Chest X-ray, PA view. Patient: 62 years old, sex M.
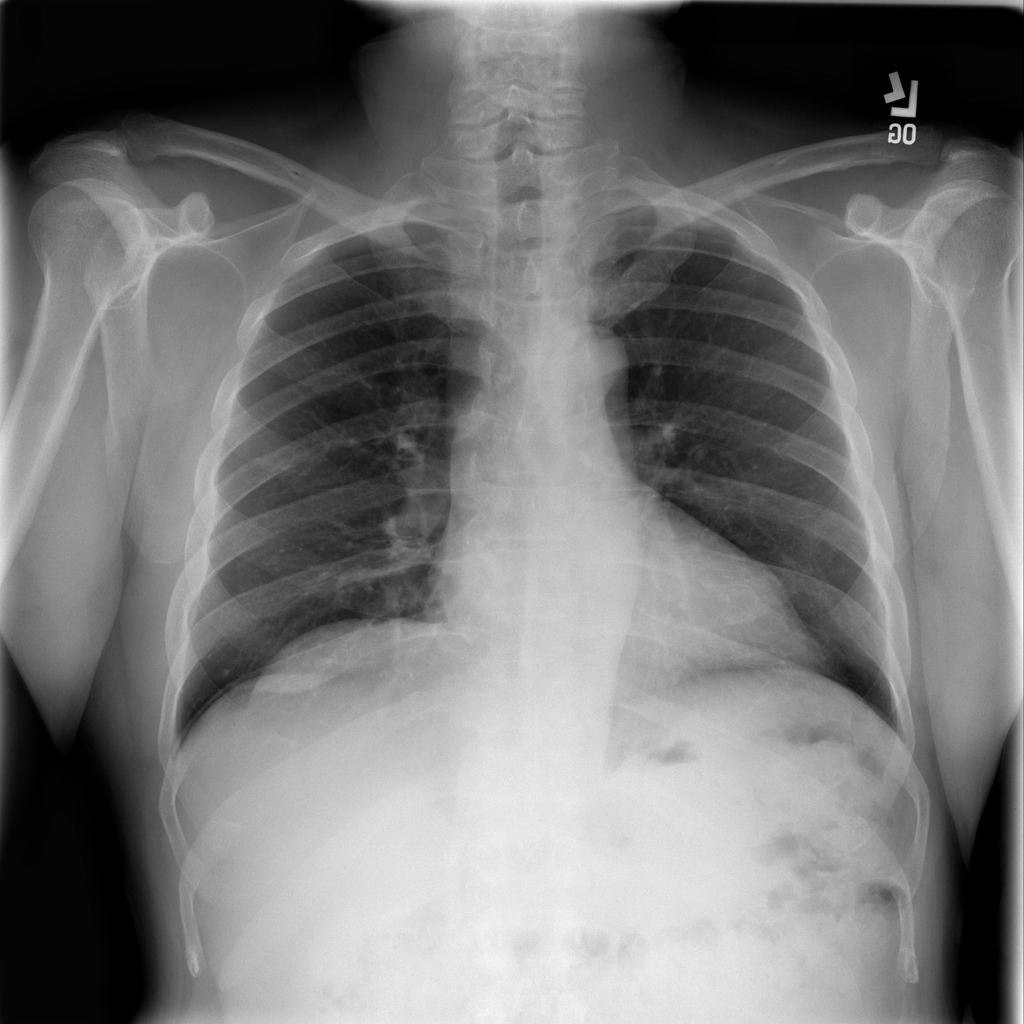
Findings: No Finding